Question: What I try to achieve is something alike this:

Only then in a Sencha Touch application.
I have achieved an input field with a button next to it but not a button inside of a input field.
Is there a way to get this functionality in Sencha Touch 2? (without using css to float the button above the input.
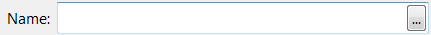
Answer: you can achieve this, let's try:
'''
{
xtype: 'textfield',
component: {
xtype: 'container',
layout: 'hbox',
items: [
{
xtype: 'textfield',
flex: 3,
},
{
xtype: 'button',
flex: 1,
text: 'test'
}
]},
},
'''
: 'component' is a special config for input fields and by default, it's set to '{xtype: "input", type: "text"}', that's the key of this work-around. Scale your 'textfield' vs 'button' widths with 'flex' config
Hope it helps. :)